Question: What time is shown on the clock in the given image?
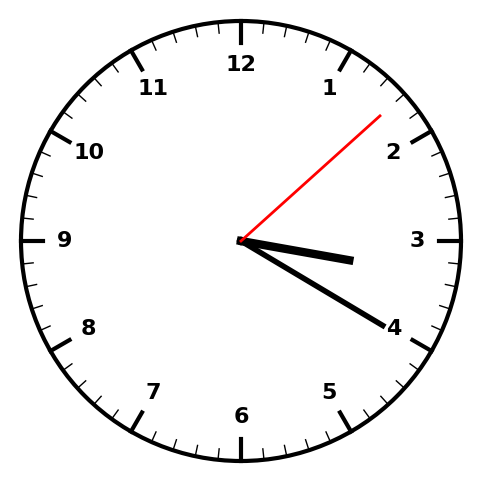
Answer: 03:20:08